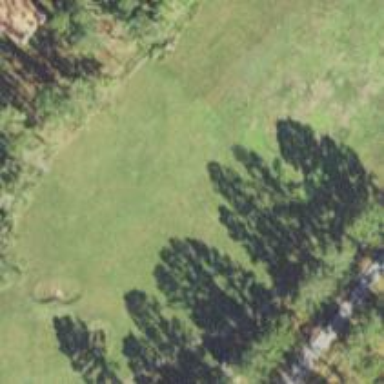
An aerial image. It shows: Well-maintained grass fairway on golf course.